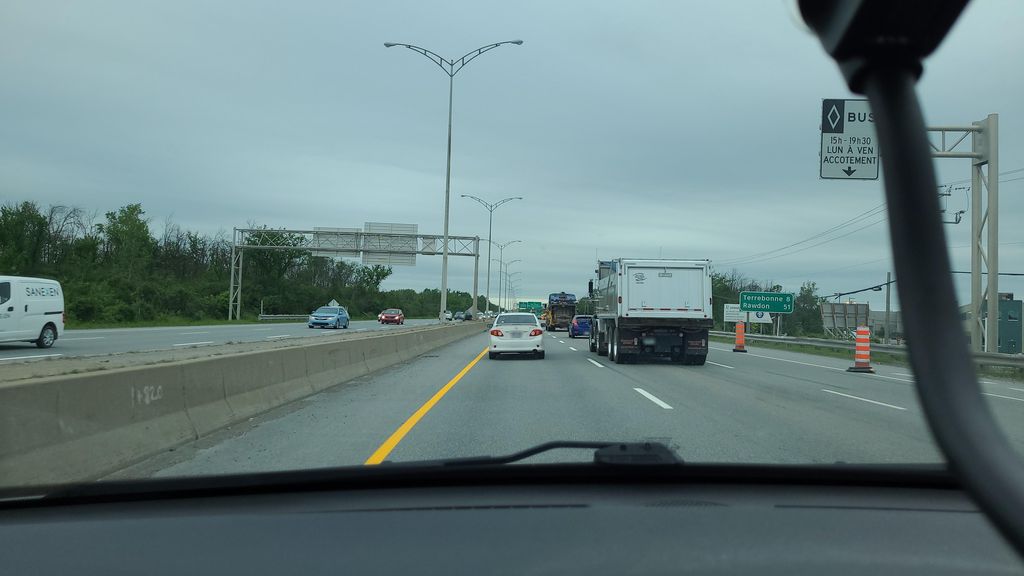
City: montreal